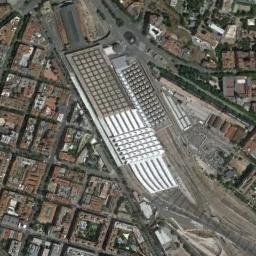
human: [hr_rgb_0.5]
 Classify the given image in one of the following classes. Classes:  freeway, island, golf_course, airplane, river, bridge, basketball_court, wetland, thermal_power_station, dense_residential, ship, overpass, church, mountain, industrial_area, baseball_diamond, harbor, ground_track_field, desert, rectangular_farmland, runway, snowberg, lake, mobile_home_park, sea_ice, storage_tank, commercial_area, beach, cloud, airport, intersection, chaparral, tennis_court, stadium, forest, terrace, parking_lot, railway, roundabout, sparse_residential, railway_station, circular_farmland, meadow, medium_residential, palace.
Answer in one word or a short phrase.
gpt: railway_station